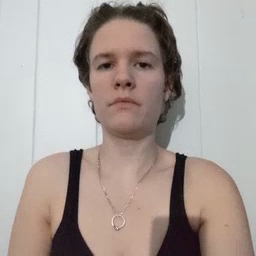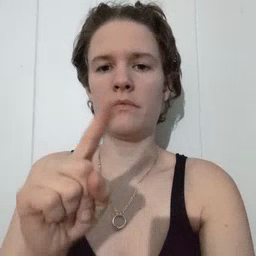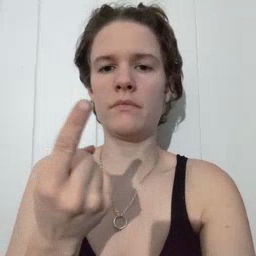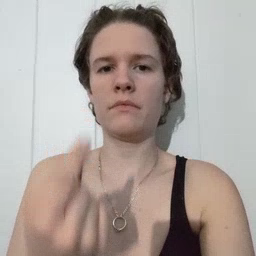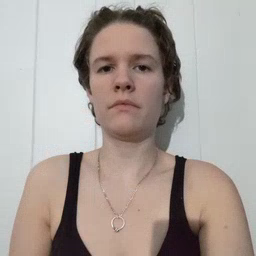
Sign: first